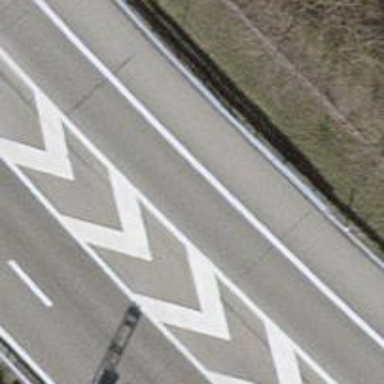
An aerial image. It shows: Asphalt motorway link.